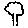
Label: tree